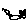
Label: cat